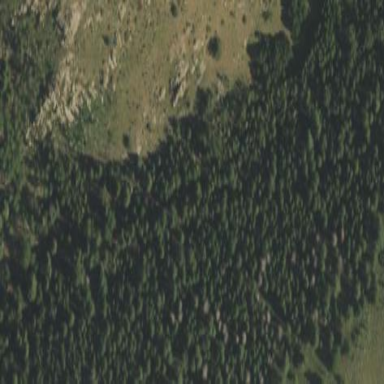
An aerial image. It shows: Dense woodland with mixed leaf types and cycles. The land is covered with trees.